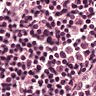
Metastatic tissue present: no